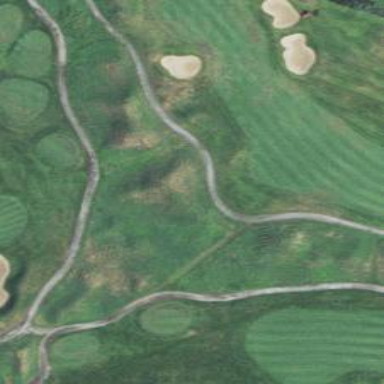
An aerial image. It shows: Rough area on grassy golf course.